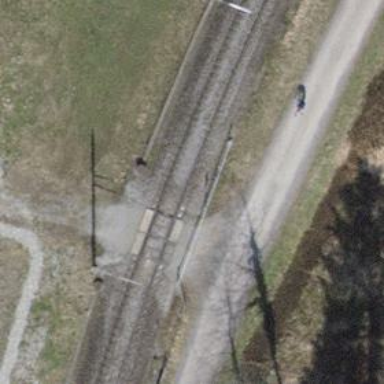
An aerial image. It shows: Track with grade 4 tracktype.